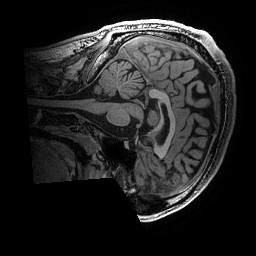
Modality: T1w
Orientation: sagittal
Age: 26
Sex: male
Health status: healthy
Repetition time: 2.53 s
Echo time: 0.0034 s